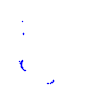
Particle: kaon